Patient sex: M
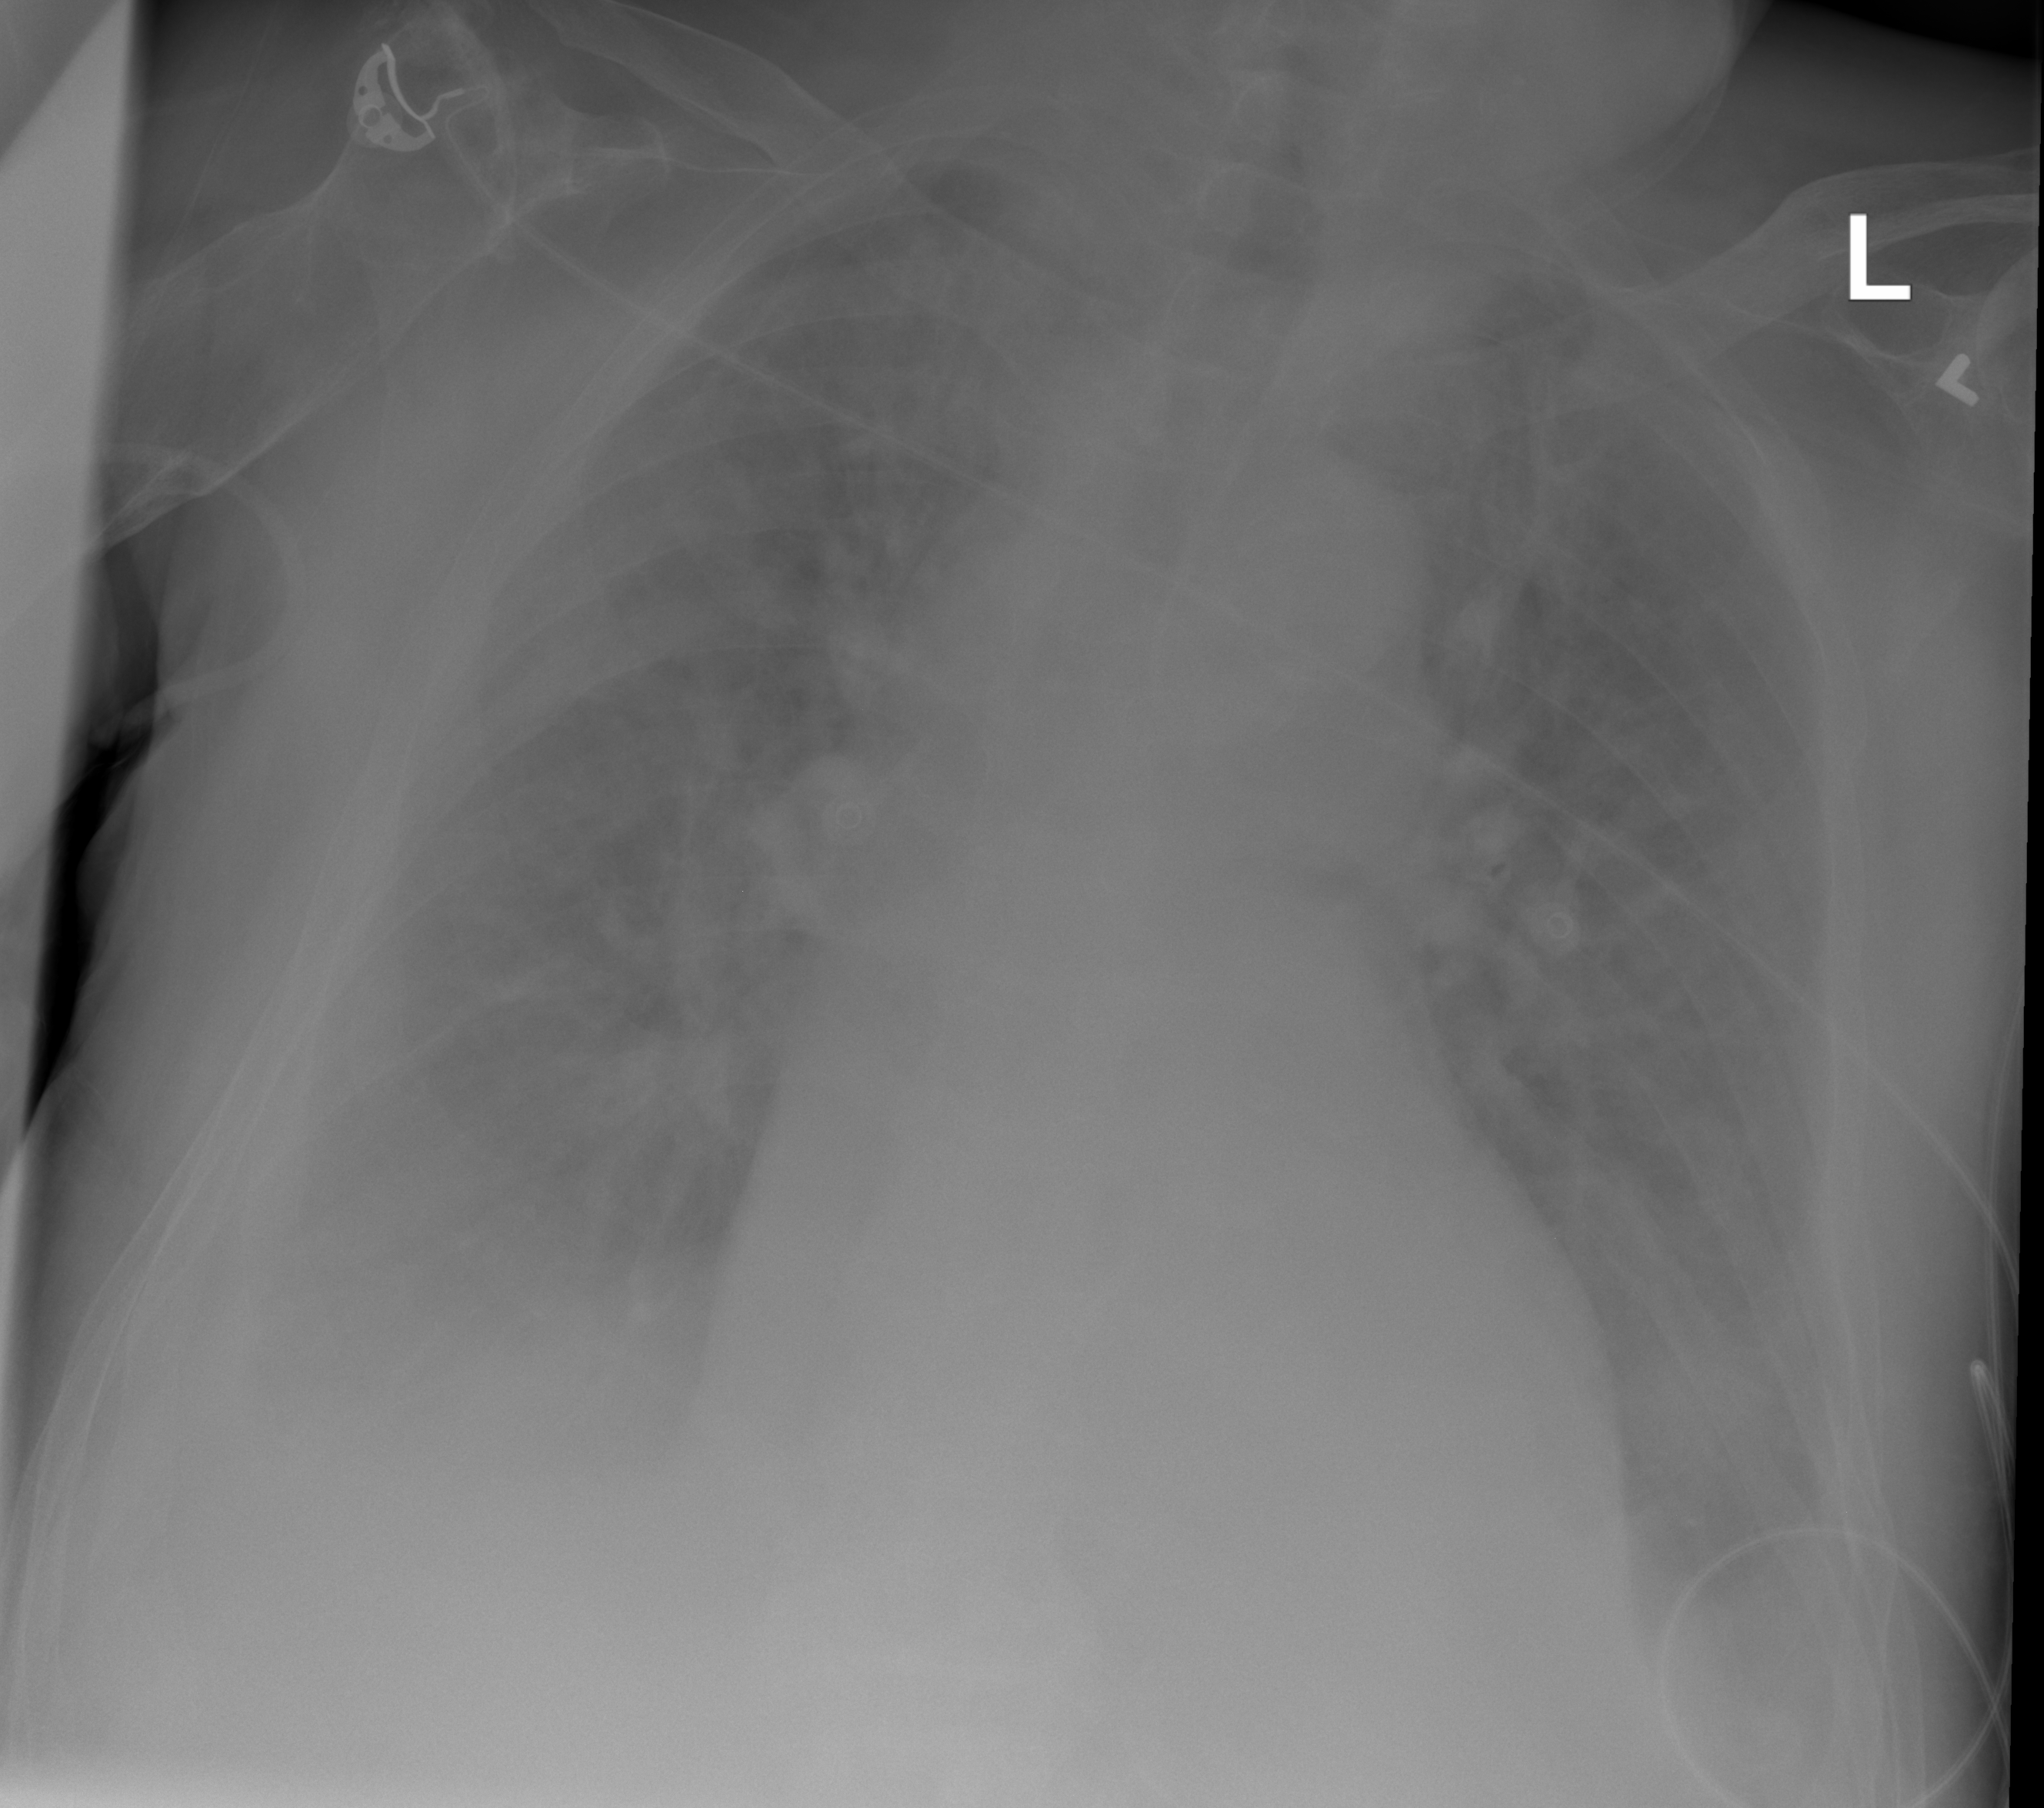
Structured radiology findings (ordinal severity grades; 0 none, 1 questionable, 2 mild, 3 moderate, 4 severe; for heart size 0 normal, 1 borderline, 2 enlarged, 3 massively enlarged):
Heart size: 2
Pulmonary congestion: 3
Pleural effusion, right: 3
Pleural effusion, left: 3
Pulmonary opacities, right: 2
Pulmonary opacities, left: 2
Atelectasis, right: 3
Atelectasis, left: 3